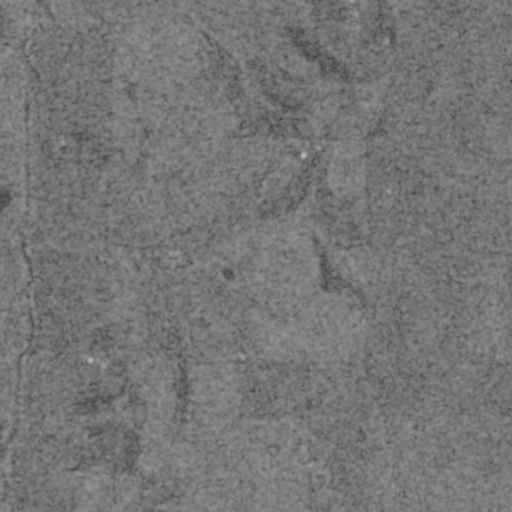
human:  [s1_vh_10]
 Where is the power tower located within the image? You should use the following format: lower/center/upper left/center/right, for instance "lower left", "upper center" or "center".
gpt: The power tower is located in the upper left of the image.
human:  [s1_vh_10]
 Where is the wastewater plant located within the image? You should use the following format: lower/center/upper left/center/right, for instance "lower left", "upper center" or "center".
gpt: The wastewater plant is located in the upper left of the image.
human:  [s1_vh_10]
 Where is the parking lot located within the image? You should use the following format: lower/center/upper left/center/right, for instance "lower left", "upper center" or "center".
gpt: There is no parking lot in the image.

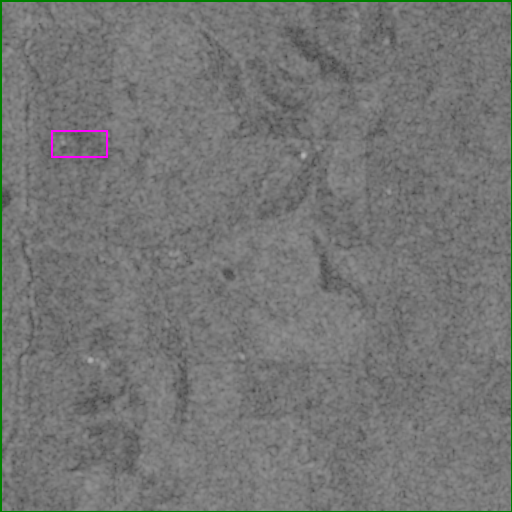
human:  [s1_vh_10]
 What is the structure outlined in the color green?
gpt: The structure outlined in green is a crop field.
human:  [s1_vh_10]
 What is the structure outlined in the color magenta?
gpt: The structure outlined in magenta is a wastewater plant.
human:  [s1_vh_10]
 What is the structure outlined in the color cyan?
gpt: There is no cyan outline.